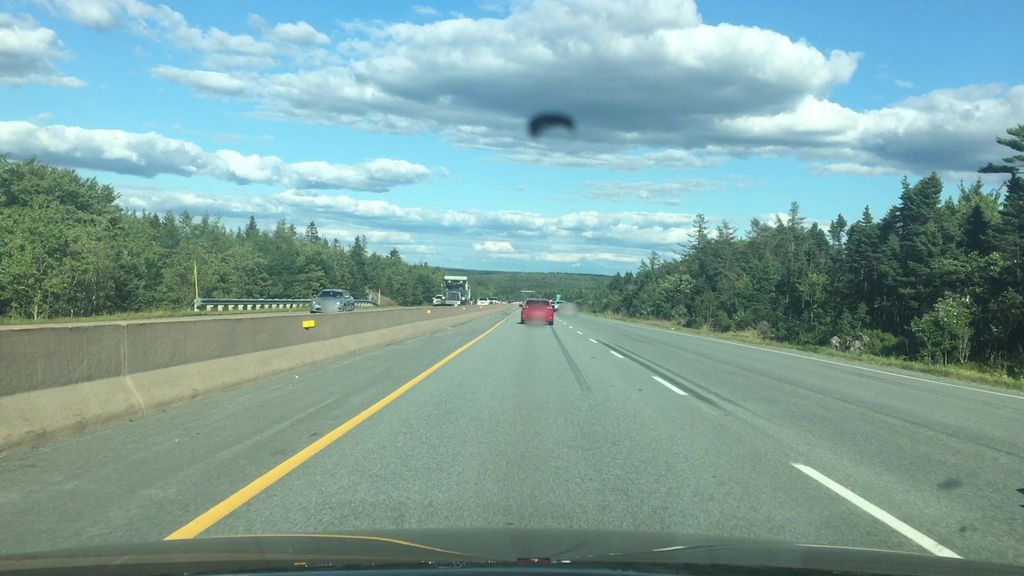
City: halifax